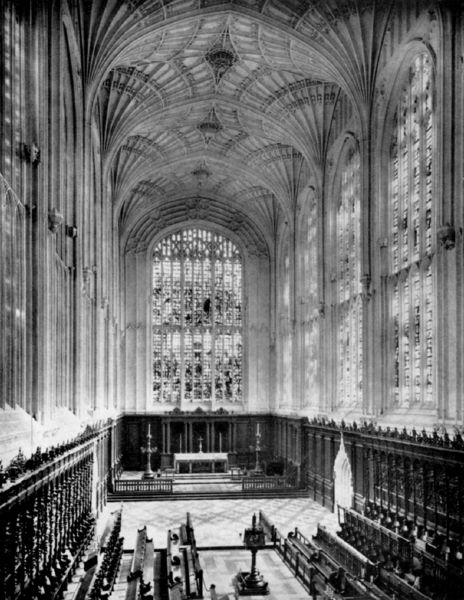
Titel: Kapelle des King´s College, Cambridge/Cambridgeshire
Standort: Cambridge (EU - GB)
Schlagwörter: fenster, stühle, architektur, innenraum, kirche, decke, innen, gotik, gestühl, spitz, wände, eingang, gewölbe, kirch, kreuz, religion, altar, kathedrale, kirchenschiff, bestuhlung, buntglas, glasfenster, glasmalerei, chor, bleiglasfenster, gothik, chorgestühl, katholisch, buntglasfenster, masswer